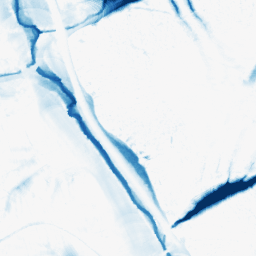
Category: morphological
Decomposition family: morphological_ellipse
Decomposition parameters: operation: closing
width: 30
height: 50
Upsampling method: quartic
Upsampling parameters: scale: 2
Upsampling scale: 2